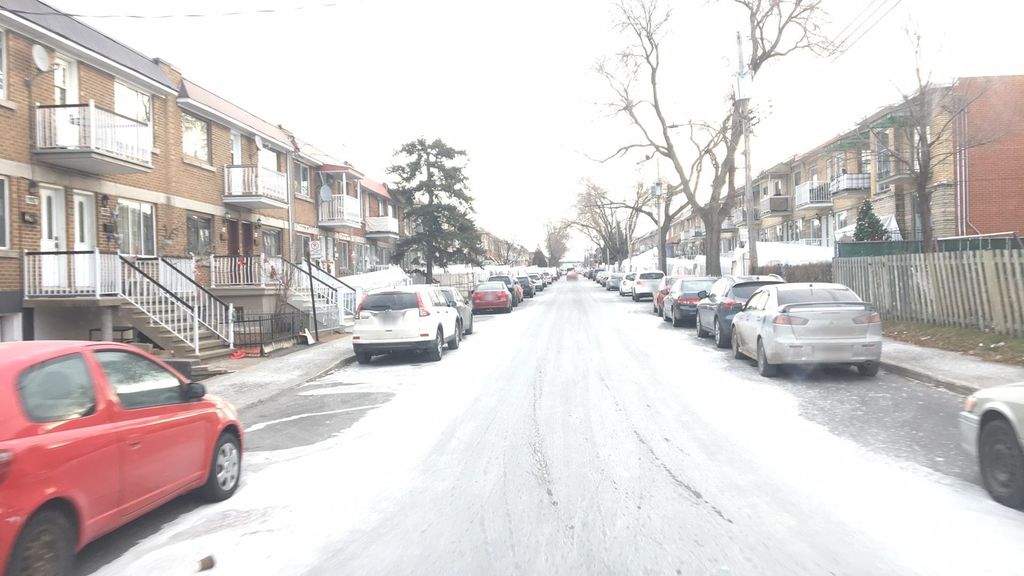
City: montreal